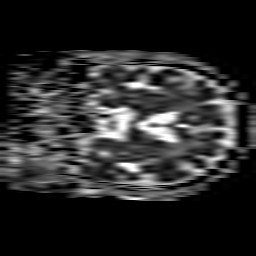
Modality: ADC
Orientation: coronal
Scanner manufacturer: philips
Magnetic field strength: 1.5 T
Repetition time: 4.777 s
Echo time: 0.07764 s